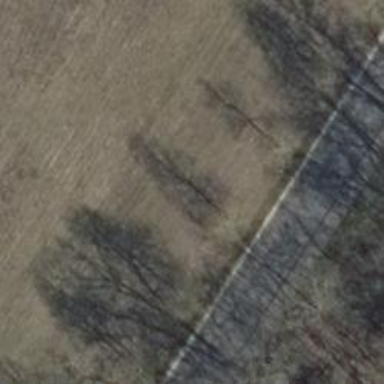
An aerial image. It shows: Avenue of trees.